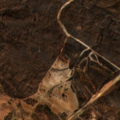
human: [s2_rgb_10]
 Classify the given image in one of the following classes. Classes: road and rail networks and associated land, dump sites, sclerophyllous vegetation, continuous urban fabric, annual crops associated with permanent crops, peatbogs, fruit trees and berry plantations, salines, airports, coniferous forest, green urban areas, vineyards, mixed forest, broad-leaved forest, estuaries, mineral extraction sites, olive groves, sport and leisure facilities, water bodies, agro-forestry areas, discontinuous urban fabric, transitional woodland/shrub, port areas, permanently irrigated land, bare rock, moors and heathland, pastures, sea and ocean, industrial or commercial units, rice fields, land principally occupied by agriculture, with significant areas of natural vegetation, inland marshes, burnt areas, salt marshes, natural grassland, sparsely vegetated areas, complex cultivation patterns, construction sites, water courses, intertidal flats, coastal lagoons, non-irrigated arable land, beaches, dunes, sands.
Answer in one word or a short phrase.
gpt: pastures, agro-forestry areas, broad-leaved forest, transitional woodland/shrub